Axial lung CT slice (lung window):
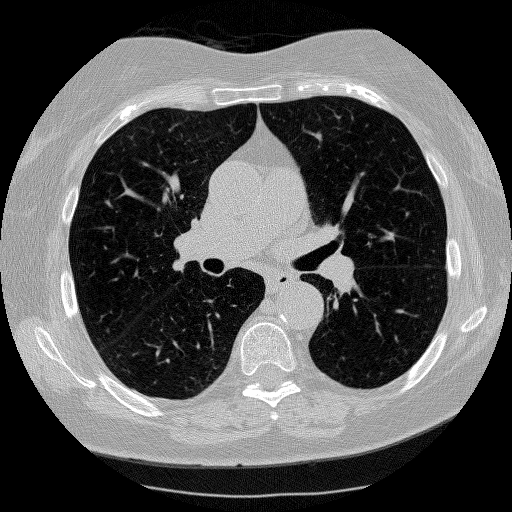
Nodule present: no